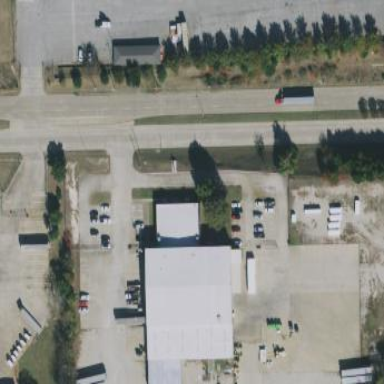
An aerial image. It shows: Warehouse.